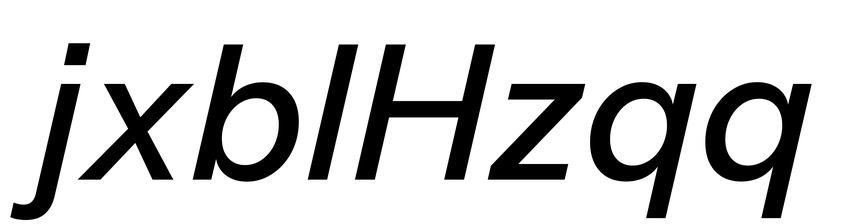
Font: InstrumentSans-Italic_Medium_Italic